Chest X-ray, AP view. Patient: 45 years old, sex M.
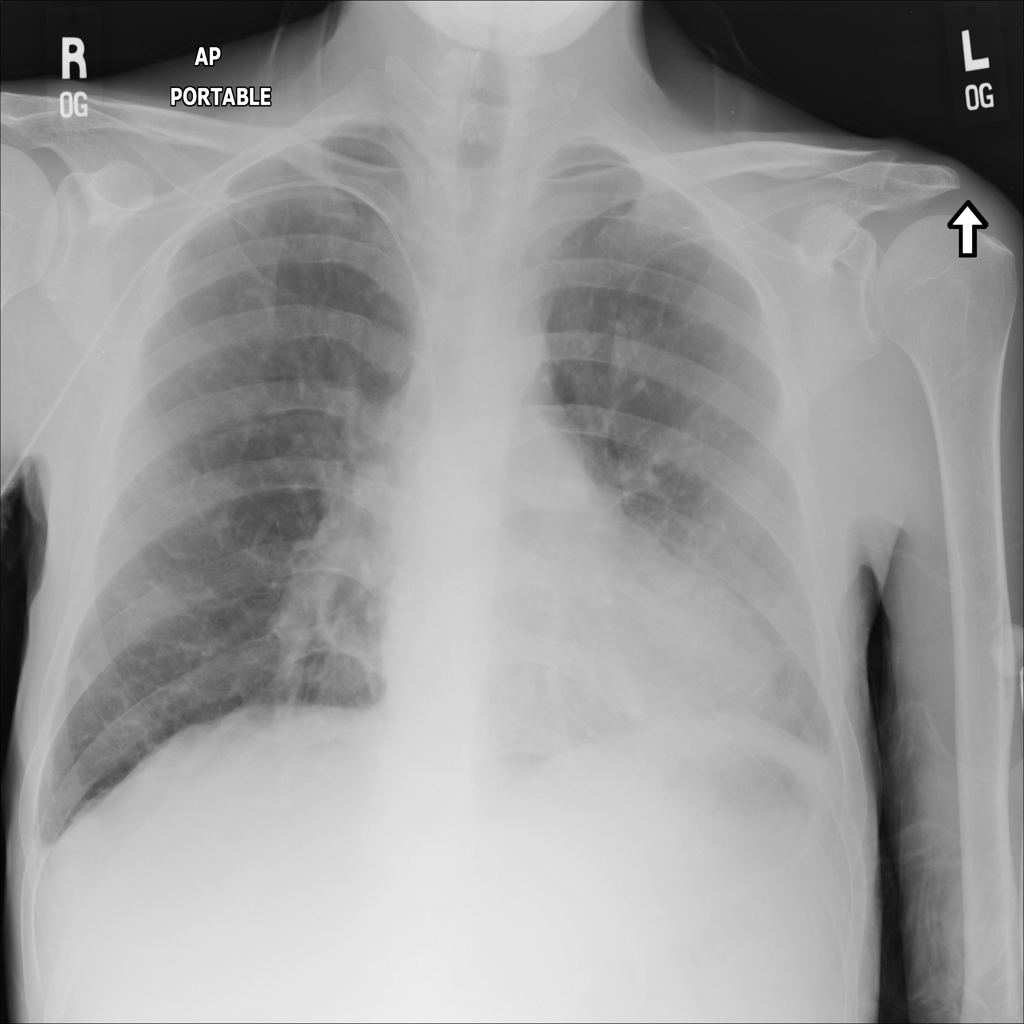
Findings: No Finding